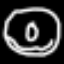
Label: donut